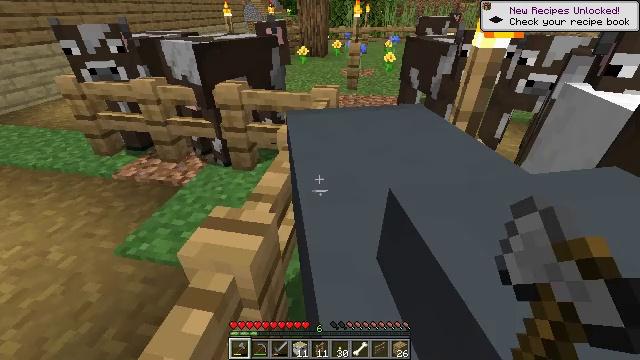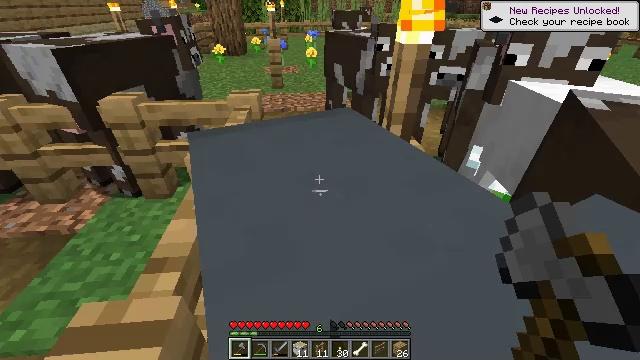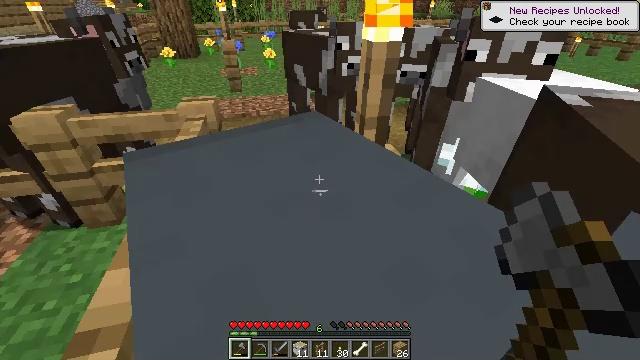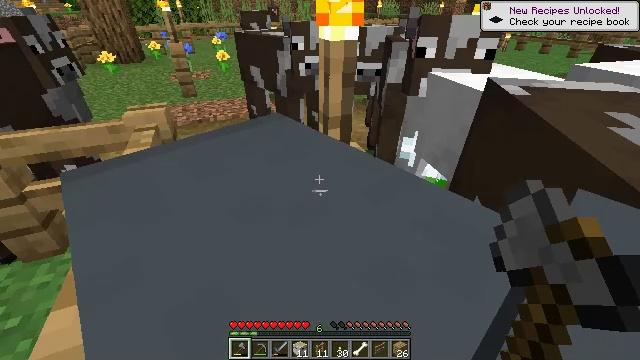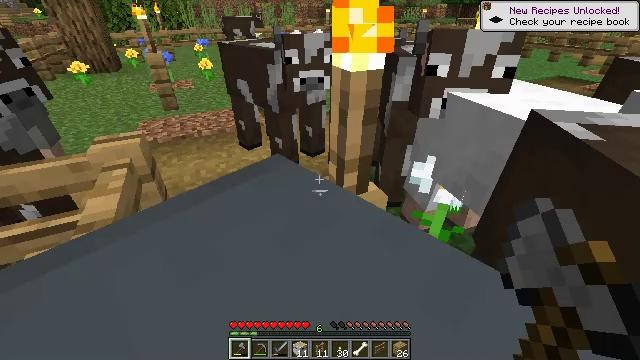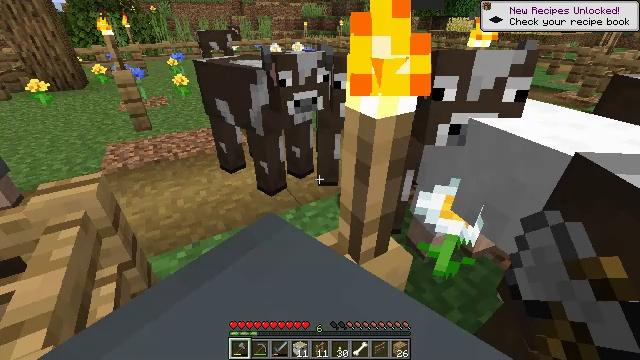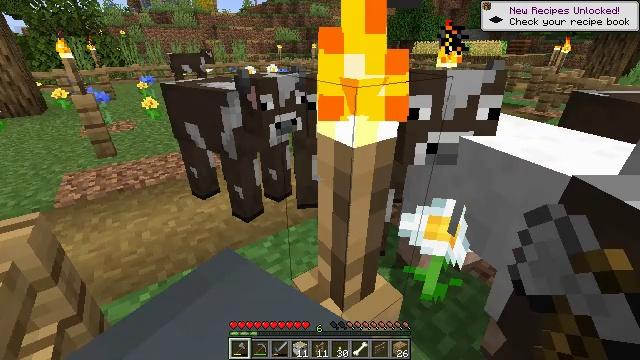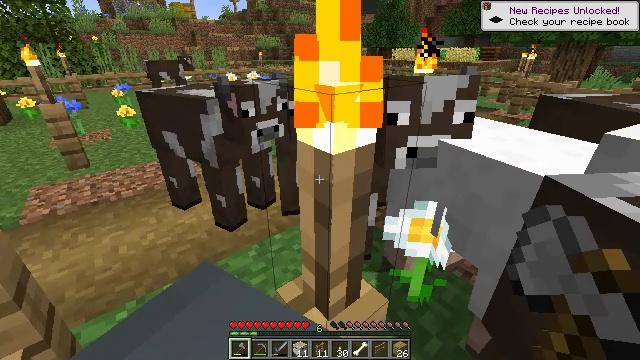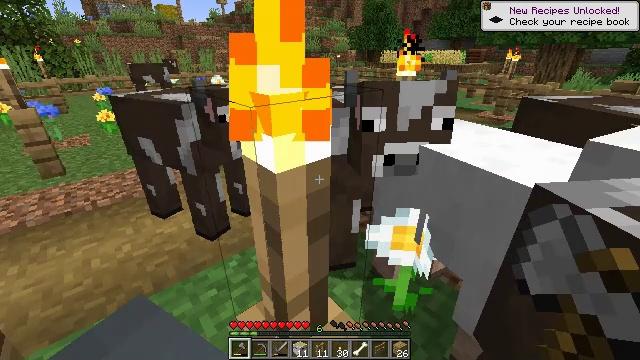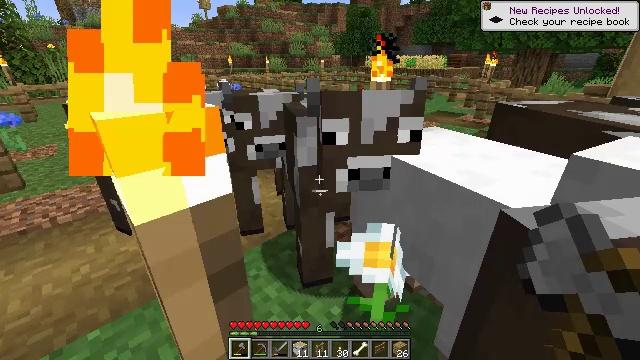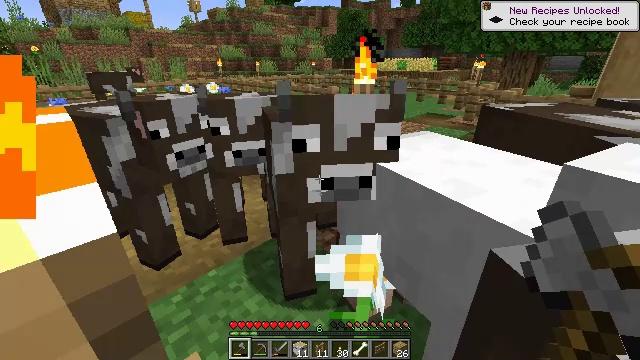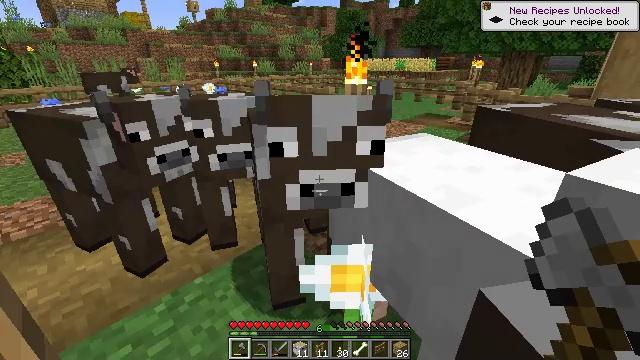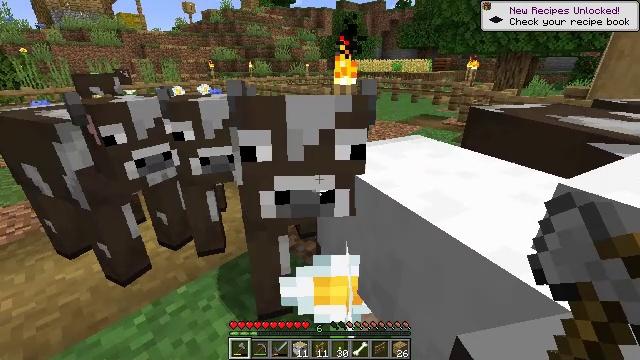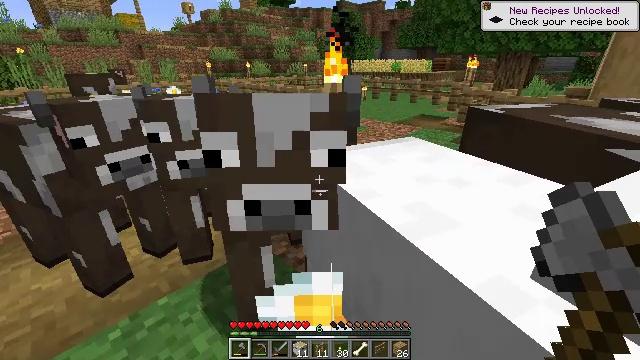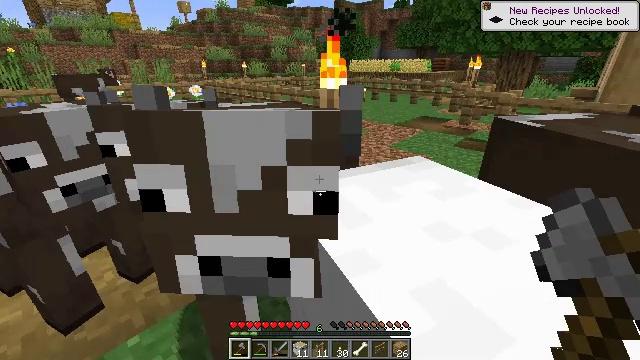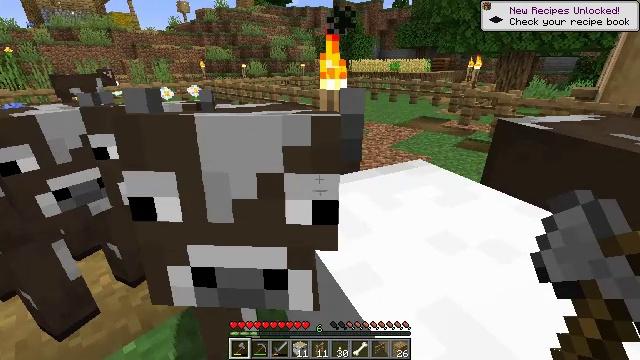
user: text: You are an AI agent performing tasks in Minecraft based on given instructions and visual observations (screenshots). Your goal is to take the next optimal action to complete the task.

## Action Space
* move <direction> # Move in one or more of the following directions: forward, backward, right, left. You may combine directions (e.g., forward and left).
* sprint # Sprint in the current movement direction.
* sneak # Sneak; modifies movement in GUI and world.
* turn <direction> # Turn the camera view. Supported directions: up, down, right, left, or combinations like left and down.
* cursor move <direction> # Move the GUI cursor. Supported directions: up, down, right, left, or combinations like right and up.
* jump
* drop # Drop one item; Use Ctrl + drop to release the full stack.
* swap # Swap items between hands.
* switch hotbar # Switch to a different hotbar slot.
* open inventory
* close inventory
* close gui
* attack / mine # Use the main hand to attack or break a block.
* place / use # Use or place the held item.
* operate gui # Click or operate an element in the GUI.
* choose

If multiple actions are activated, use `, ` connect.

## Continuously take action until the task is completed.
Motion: motion action
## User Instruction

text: Left-click to destroy the oak fence.
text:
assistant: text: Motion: move forward, turn right
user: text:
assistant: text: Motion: move forward, turn right
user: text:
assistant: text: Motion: move forward, turn right
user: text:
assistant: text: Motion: move forward, turn right
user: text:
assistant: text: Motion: move forward, turn right and up
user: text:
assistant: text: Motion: move forward, turn right and up
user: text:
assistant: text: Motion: move forward, turn right and up
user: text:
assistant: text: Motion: move forward, turn right
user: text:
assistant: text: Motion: move forward, turn right
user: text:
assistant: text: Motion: move forward, turn right
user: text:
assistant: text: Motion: move forward
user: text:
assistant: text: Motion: move forward
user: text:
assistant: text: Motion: move forward
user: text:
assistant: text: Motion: move forward
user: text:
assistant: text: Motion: move forward
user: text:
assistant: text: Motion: move forward
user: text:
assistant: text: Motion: move forward
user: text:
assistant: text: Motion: move forward
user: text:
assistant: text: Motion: move forward
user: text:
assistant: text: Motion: move forward, turn left and up
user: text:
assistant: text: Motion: move forward, turn left and up
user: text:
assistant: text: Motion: move forward, turn up
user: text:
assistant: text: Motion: move forward
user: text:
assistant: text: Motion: move forward
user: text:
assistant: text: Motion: move forward, turn left
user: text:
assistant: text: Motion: move forward, turn left and up
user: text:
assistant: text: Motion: move forward, turn left
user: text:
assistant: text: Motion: move forward, turn left and up
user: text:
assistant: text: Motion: move forward, turn left and up
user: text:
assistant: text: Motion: move forward, turn left